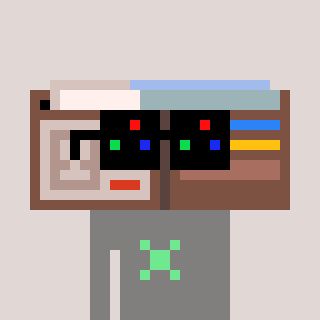
a pixel art character with square black sunglasses, a wallet-shaped head and a bluegrey-colored body on a warm background